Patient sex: M
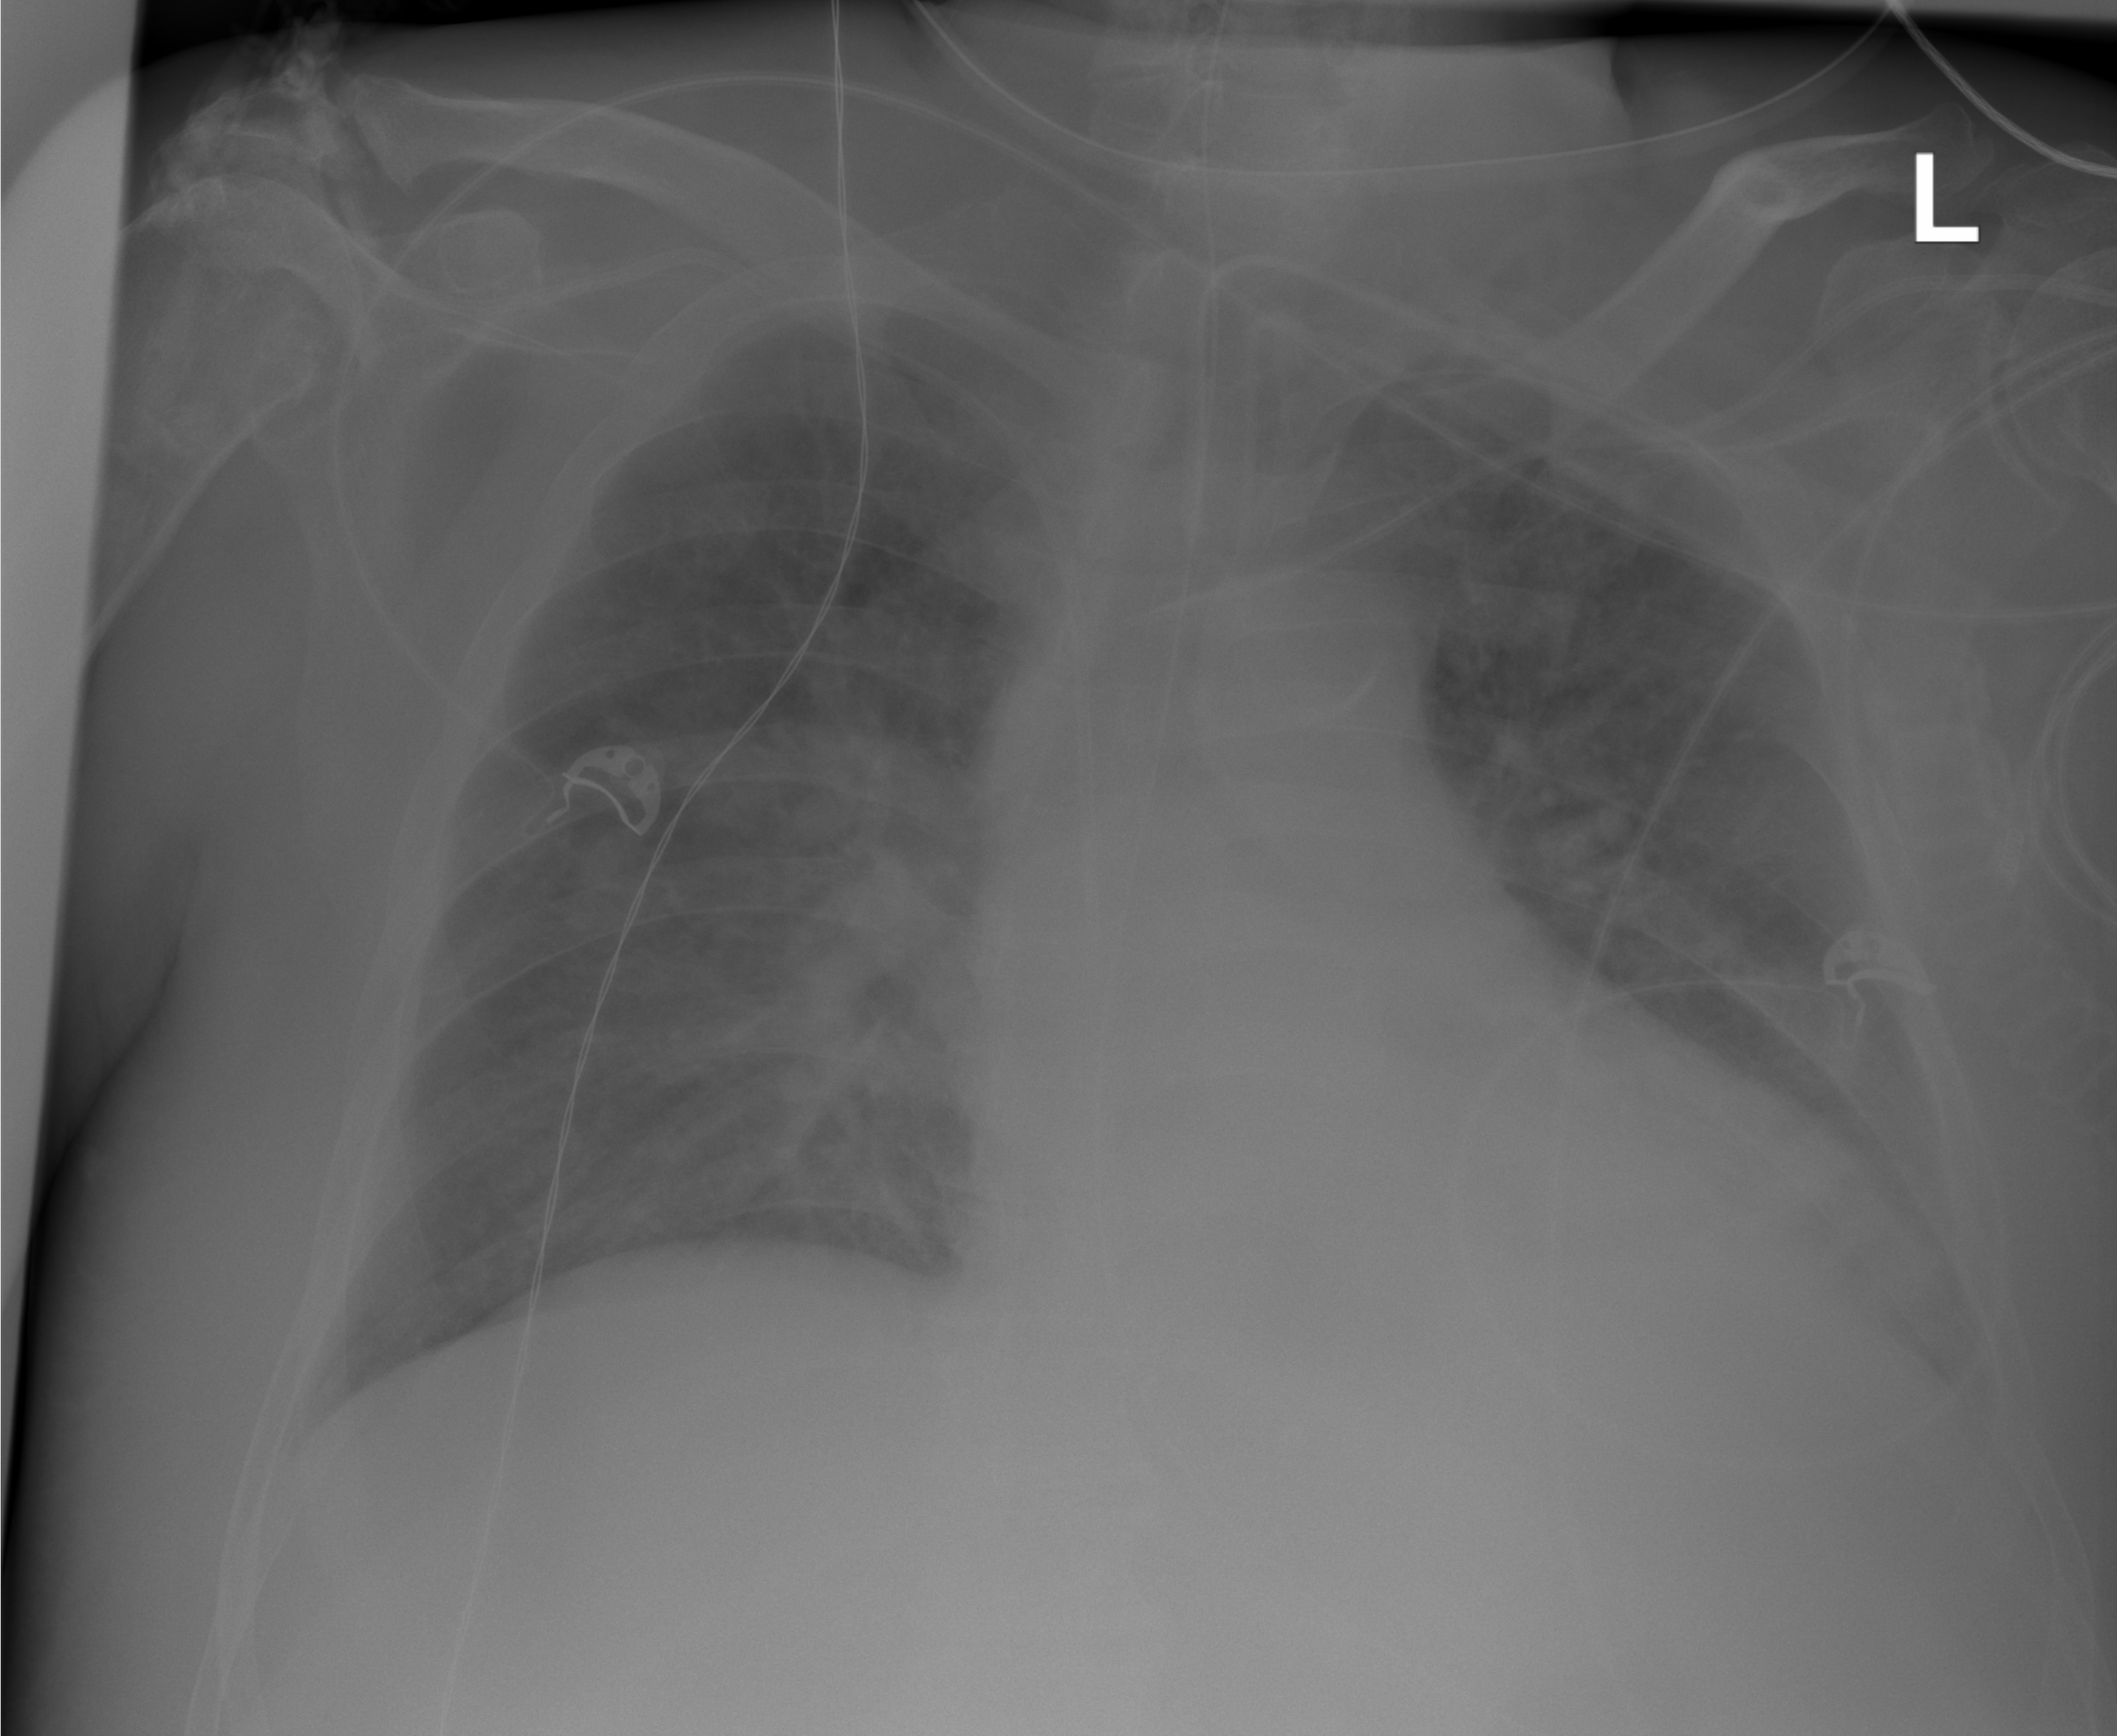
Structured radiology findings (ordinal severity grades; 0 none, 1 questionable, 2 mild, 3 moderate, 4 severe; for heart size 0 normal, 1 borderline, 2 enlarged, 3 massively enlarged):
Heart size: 2
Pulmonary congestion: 2
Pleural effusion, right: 0
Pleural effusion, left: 2
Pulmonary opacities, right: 0
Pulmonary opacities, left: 0
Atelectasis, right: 3
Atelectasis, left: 2